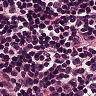
Metastatic tissue present: no